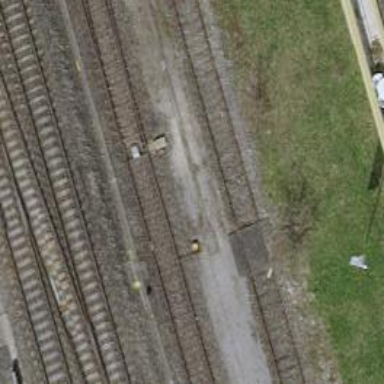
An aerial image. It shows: Railway switch.